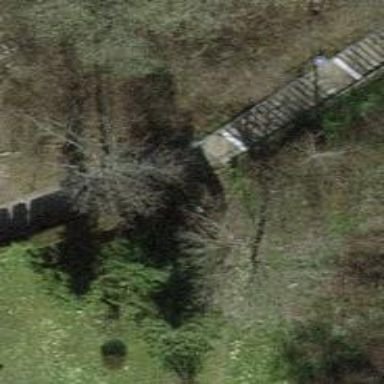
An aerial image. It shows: Concrete steps.